Aerial crown-view tile of a tropical tree (Barro Colorado Island, Panama), acquired 20241112:
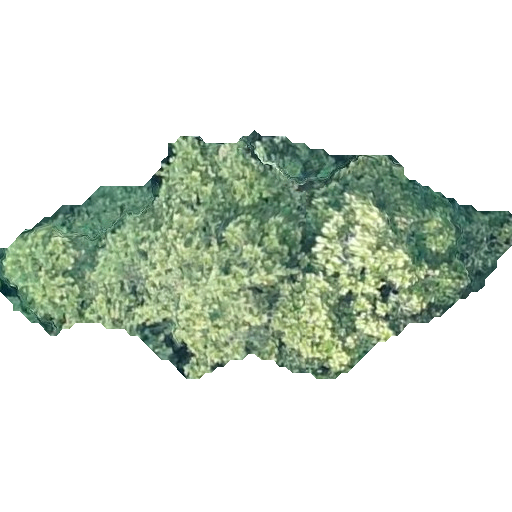
Species: Anacardium excelsum
GBIF accepted scientific name: Anacardium excelsum
Crown area: 127.965 m²